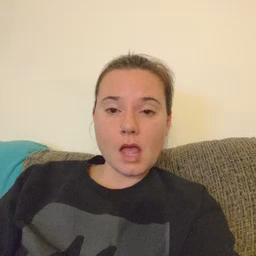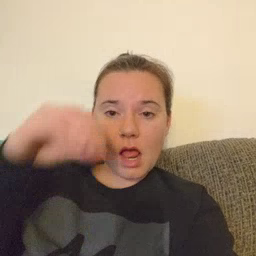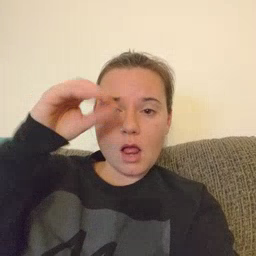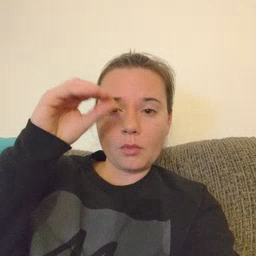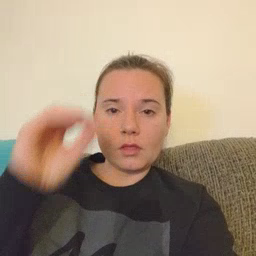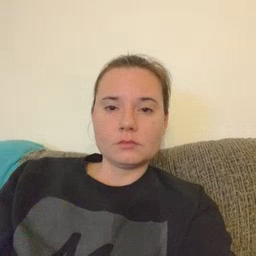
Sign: owl